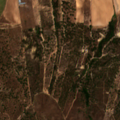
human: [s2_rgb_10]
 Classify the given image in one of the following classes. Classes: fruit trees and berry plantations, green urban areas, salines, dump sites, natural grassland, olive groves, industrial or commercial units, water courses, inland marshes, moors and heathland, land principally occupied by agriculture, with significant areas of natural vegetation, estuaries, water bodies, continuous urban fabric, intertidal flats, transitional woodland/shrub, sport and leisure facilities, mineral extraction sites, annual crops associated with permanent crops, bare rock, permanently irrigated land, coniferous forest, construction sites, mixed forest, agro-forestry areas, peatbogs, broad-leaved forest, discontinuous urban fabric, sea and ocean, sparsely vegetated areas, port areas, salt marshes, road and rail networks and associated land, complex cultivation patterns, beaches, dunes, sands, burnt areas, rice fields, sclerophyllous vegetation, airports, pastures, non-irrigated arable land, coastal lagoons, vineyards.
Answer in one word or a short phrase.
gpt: permanently irrigated land, pastures, broad-leaved forest, mixed forest